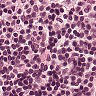
Metastatic tissue present: no